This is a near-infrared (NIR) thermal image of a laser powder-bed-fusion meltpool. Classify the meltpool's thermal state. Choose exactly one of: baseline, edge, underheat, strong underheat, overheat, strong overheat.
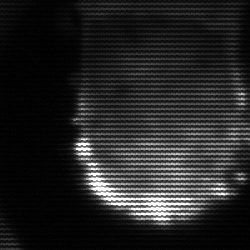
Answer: baseline